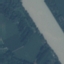
Land use / land cover class: River